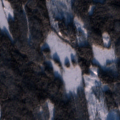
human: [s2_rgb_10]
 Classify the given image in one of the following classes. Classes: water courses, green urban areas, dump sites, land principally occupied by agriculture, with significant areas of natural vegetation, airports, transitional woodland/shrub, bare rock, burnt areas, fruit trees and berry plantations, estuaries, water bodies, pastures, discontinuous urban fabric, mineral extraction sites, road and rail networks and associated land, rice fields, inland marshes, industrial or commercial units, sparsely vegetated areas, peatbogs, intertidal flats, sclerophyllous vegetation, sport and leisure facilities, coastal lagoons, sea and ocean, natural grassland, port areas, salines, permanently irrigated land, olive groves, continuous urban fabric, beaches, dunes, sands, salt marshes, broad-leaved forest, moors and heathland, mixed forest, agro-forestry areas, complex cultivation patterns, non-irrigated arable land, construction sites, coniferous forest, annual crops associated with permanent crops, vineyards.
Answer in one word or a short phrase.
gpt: coniferous forest, transitional woodland/shrub